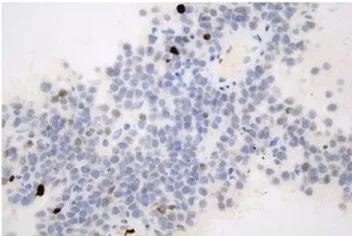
Patient's liver biopsy and skin histological findings. (b) Results of ki-67 staining indicated that the value-added index was about 3.
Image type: pathology (immunostaining)